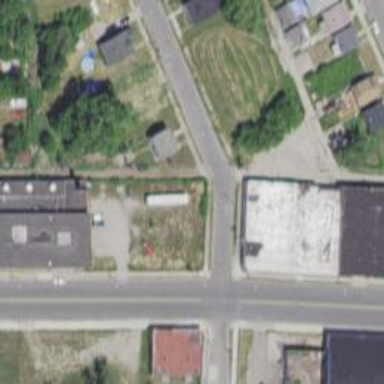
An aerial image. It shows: Alley classified as service road.